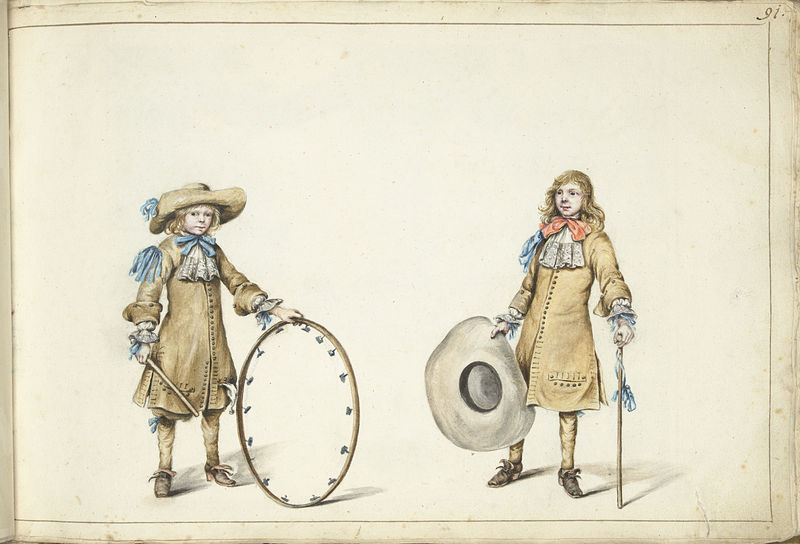
Titel: Gerrit en Cornelis Schellinger als kind
Künstler: Gesina ter Borch
Standort: Amsterdam
Institution: Rijksmuseum
Schlagwörter: blau, hut, rot, schleifen, kinder, stock, knaben, blue, hands, hat, men, people, red, white, collar, empty, face, hair, lace, nose, painting, two, brown, hand, glöckchen, head, orange, young, boy, child, eyes, male, ribbon, paper, coat, mouth, scarf, buttons, coats, illustration, cravat, reifen, blond, tie, children, human, watercolor, pocket, shoes, medieval, circle, fingers, cane, ribbons, humans, fashion, stick, standing, bow, staff, boys, ring, sticks, performer, toys, tire, spiel, kleidung, st, canes, hoop, musikanten, zirkus, mantel zeitgenössig, zeitgenössich, zeigenössisch